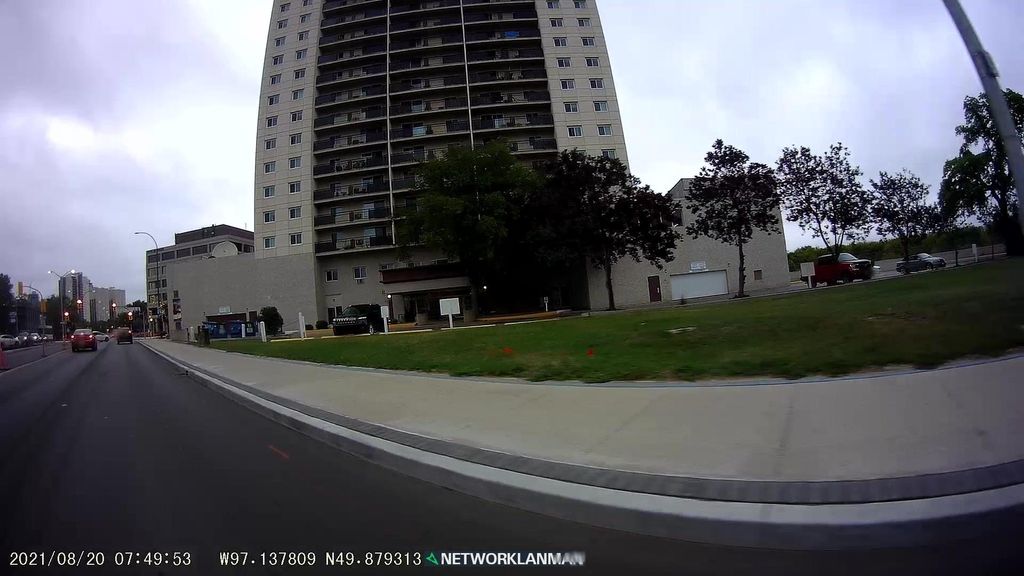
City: winnipeg